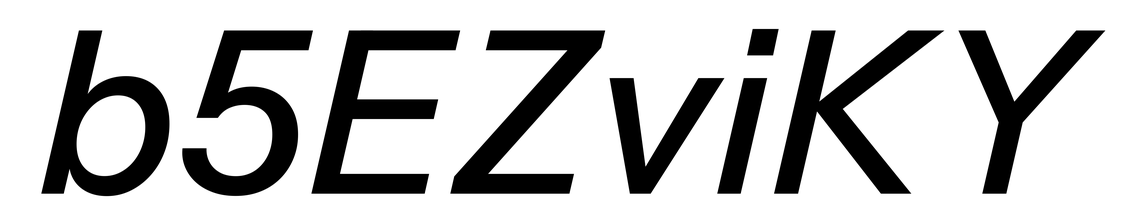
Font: InstrumentSans-Italic_Medium_Italic